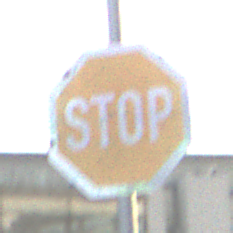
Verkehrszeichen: Stop
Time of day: SunriseSunset
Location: Outdoor (Urban)
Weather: PartlyCloudy
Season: NotSpecified
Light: Natural